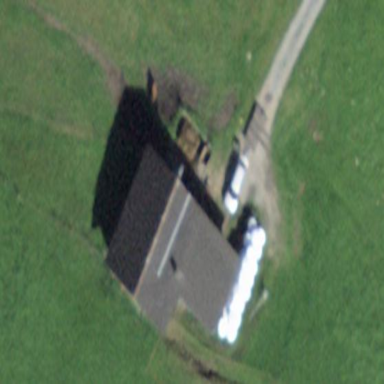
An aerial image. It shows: Rural barn.